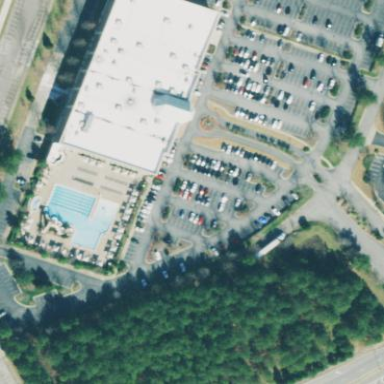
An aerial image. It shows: Building that houses fitness center.